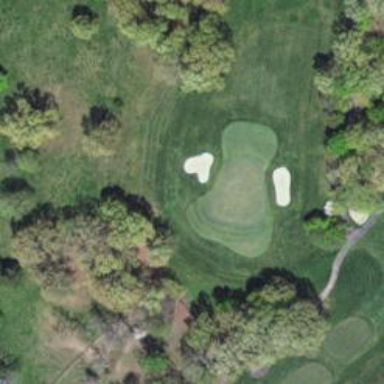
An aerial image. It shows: Golf hole.